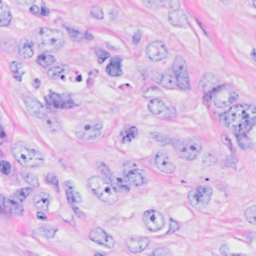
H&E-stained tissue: Breast